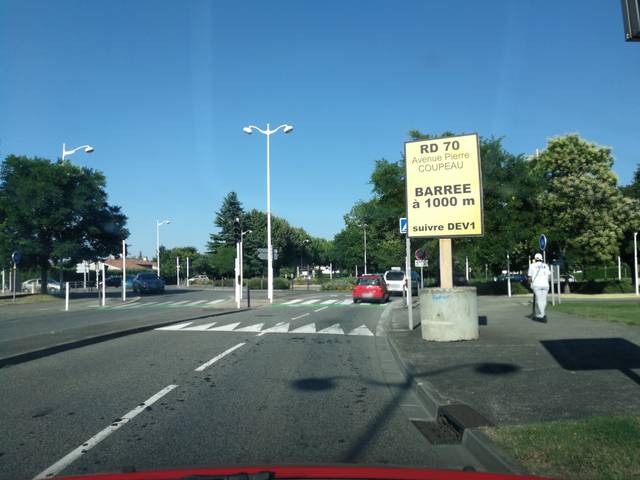
Region: France
Coordinates: 43.609, 1.49